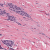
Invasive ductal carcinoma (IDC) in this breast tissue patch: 1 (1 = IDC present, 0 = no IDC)